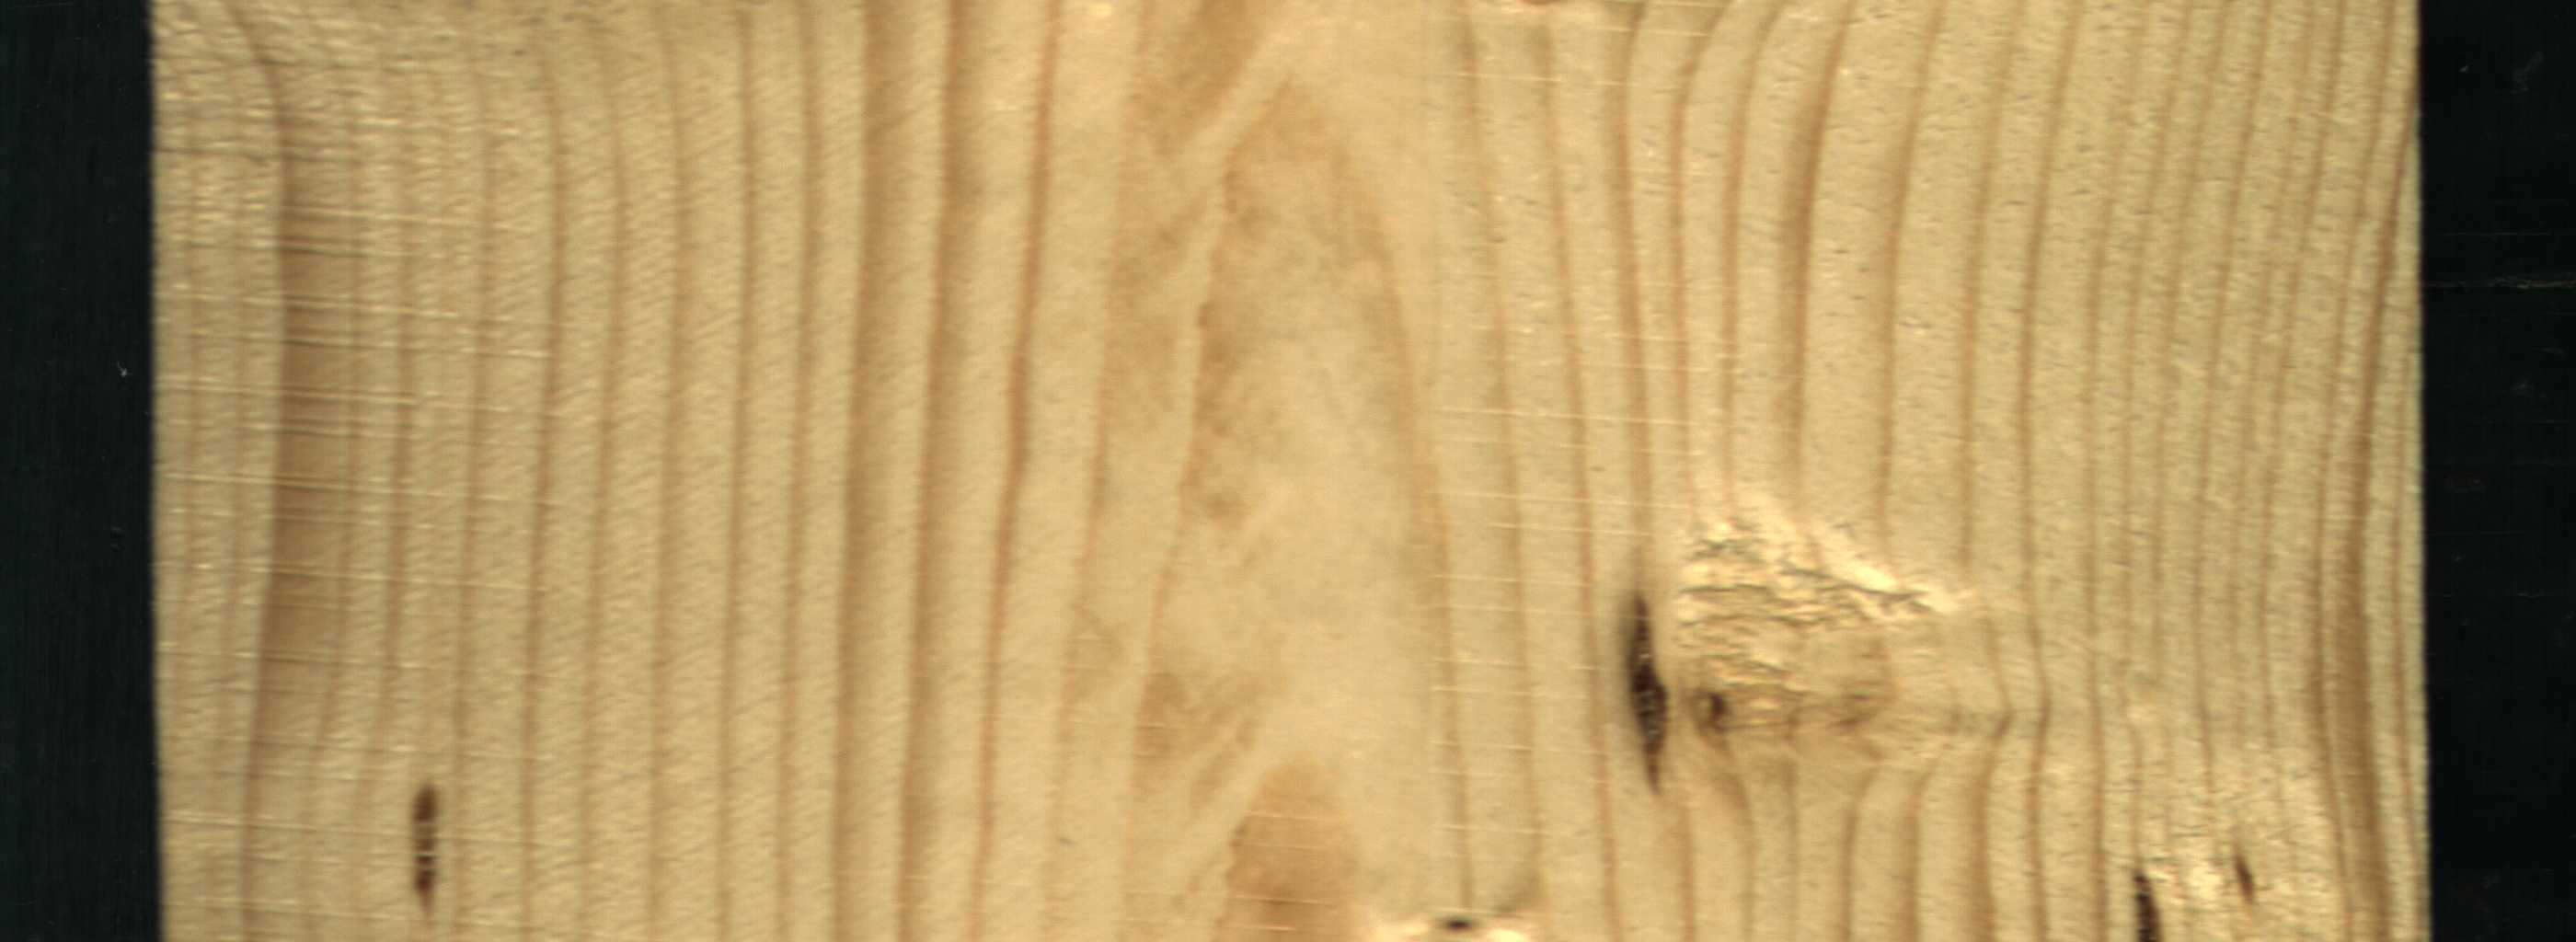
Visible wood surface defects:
resin
resin
resin
resin